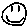
Label: smiley face